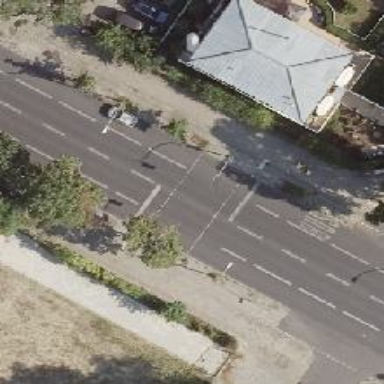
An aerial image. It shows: Asphalt footway with crossing equipped with traffic signals.